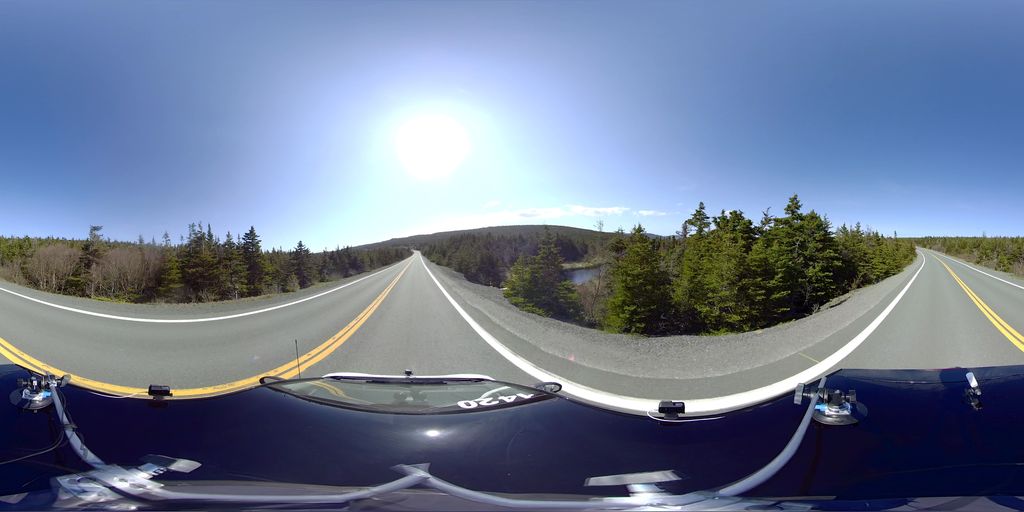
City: st_johns